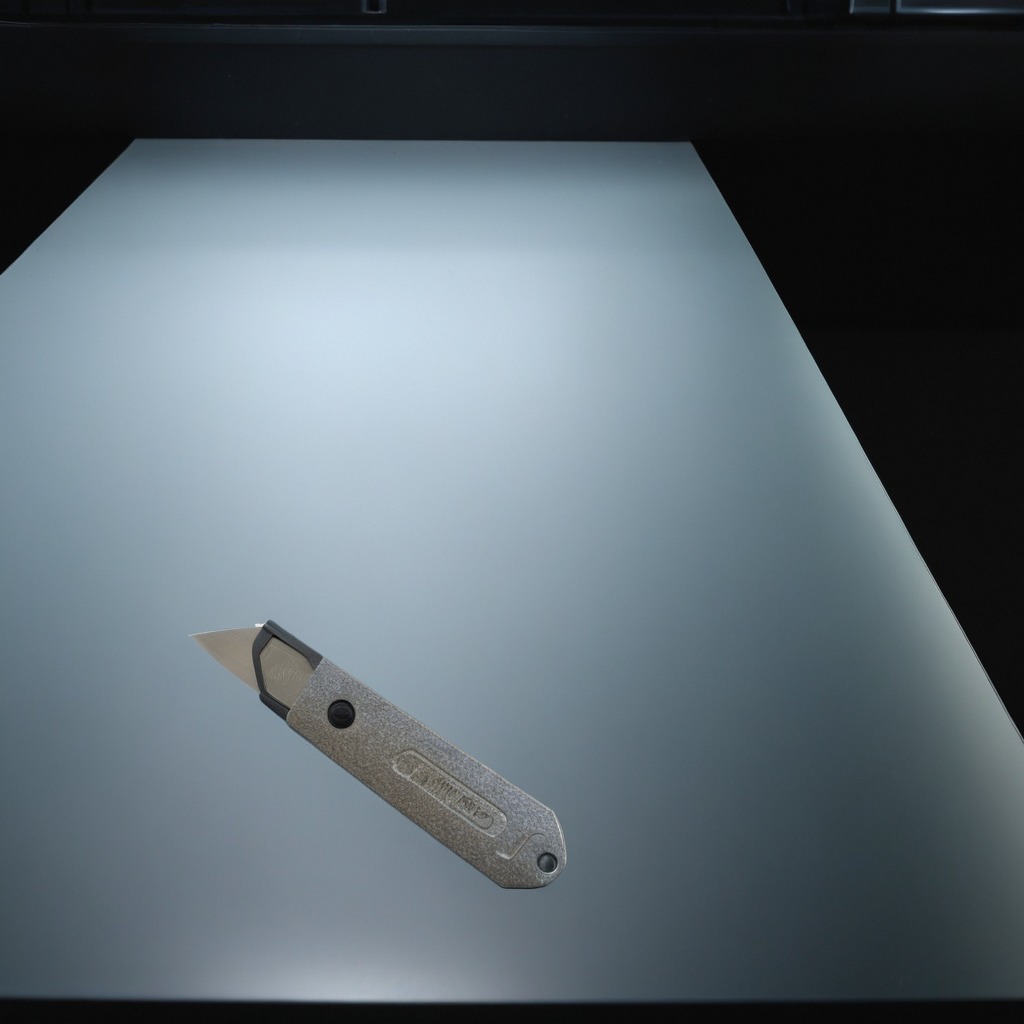
A utility knife lies on the table in a railway signal maintenance room.